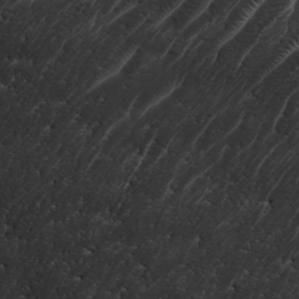
Label: non_frost